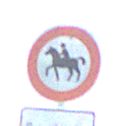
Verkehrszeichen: VerbotReiter
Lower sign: ZeitangabenMitBeschraenkungAufWochentage8
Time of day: SunriseSunset
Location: Outdoor (Nature)
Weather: Clear
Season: NotSpecified
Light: Natural